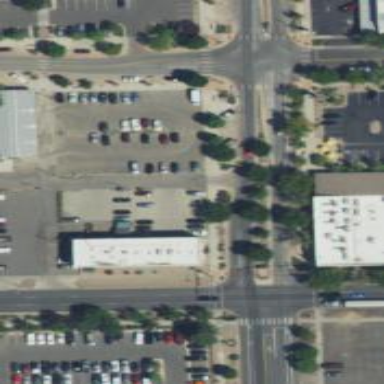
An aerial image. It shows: Parking space is available.